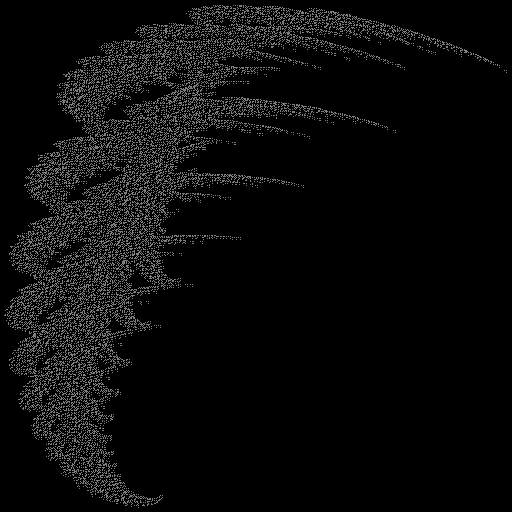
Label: snowdrift